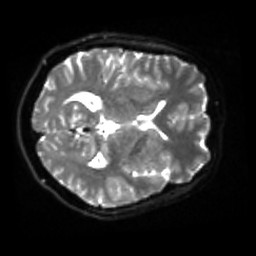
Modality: sbref
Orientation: axial
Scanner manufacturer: siemens
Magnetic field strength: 3 T
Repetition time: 4 s
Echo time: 0.0594 s